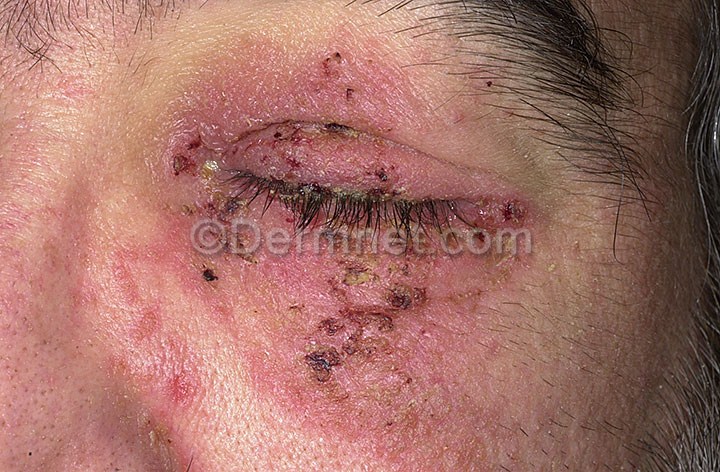
Disease: Cellulitis Impetigo and other Bacterial Infections